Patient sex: F
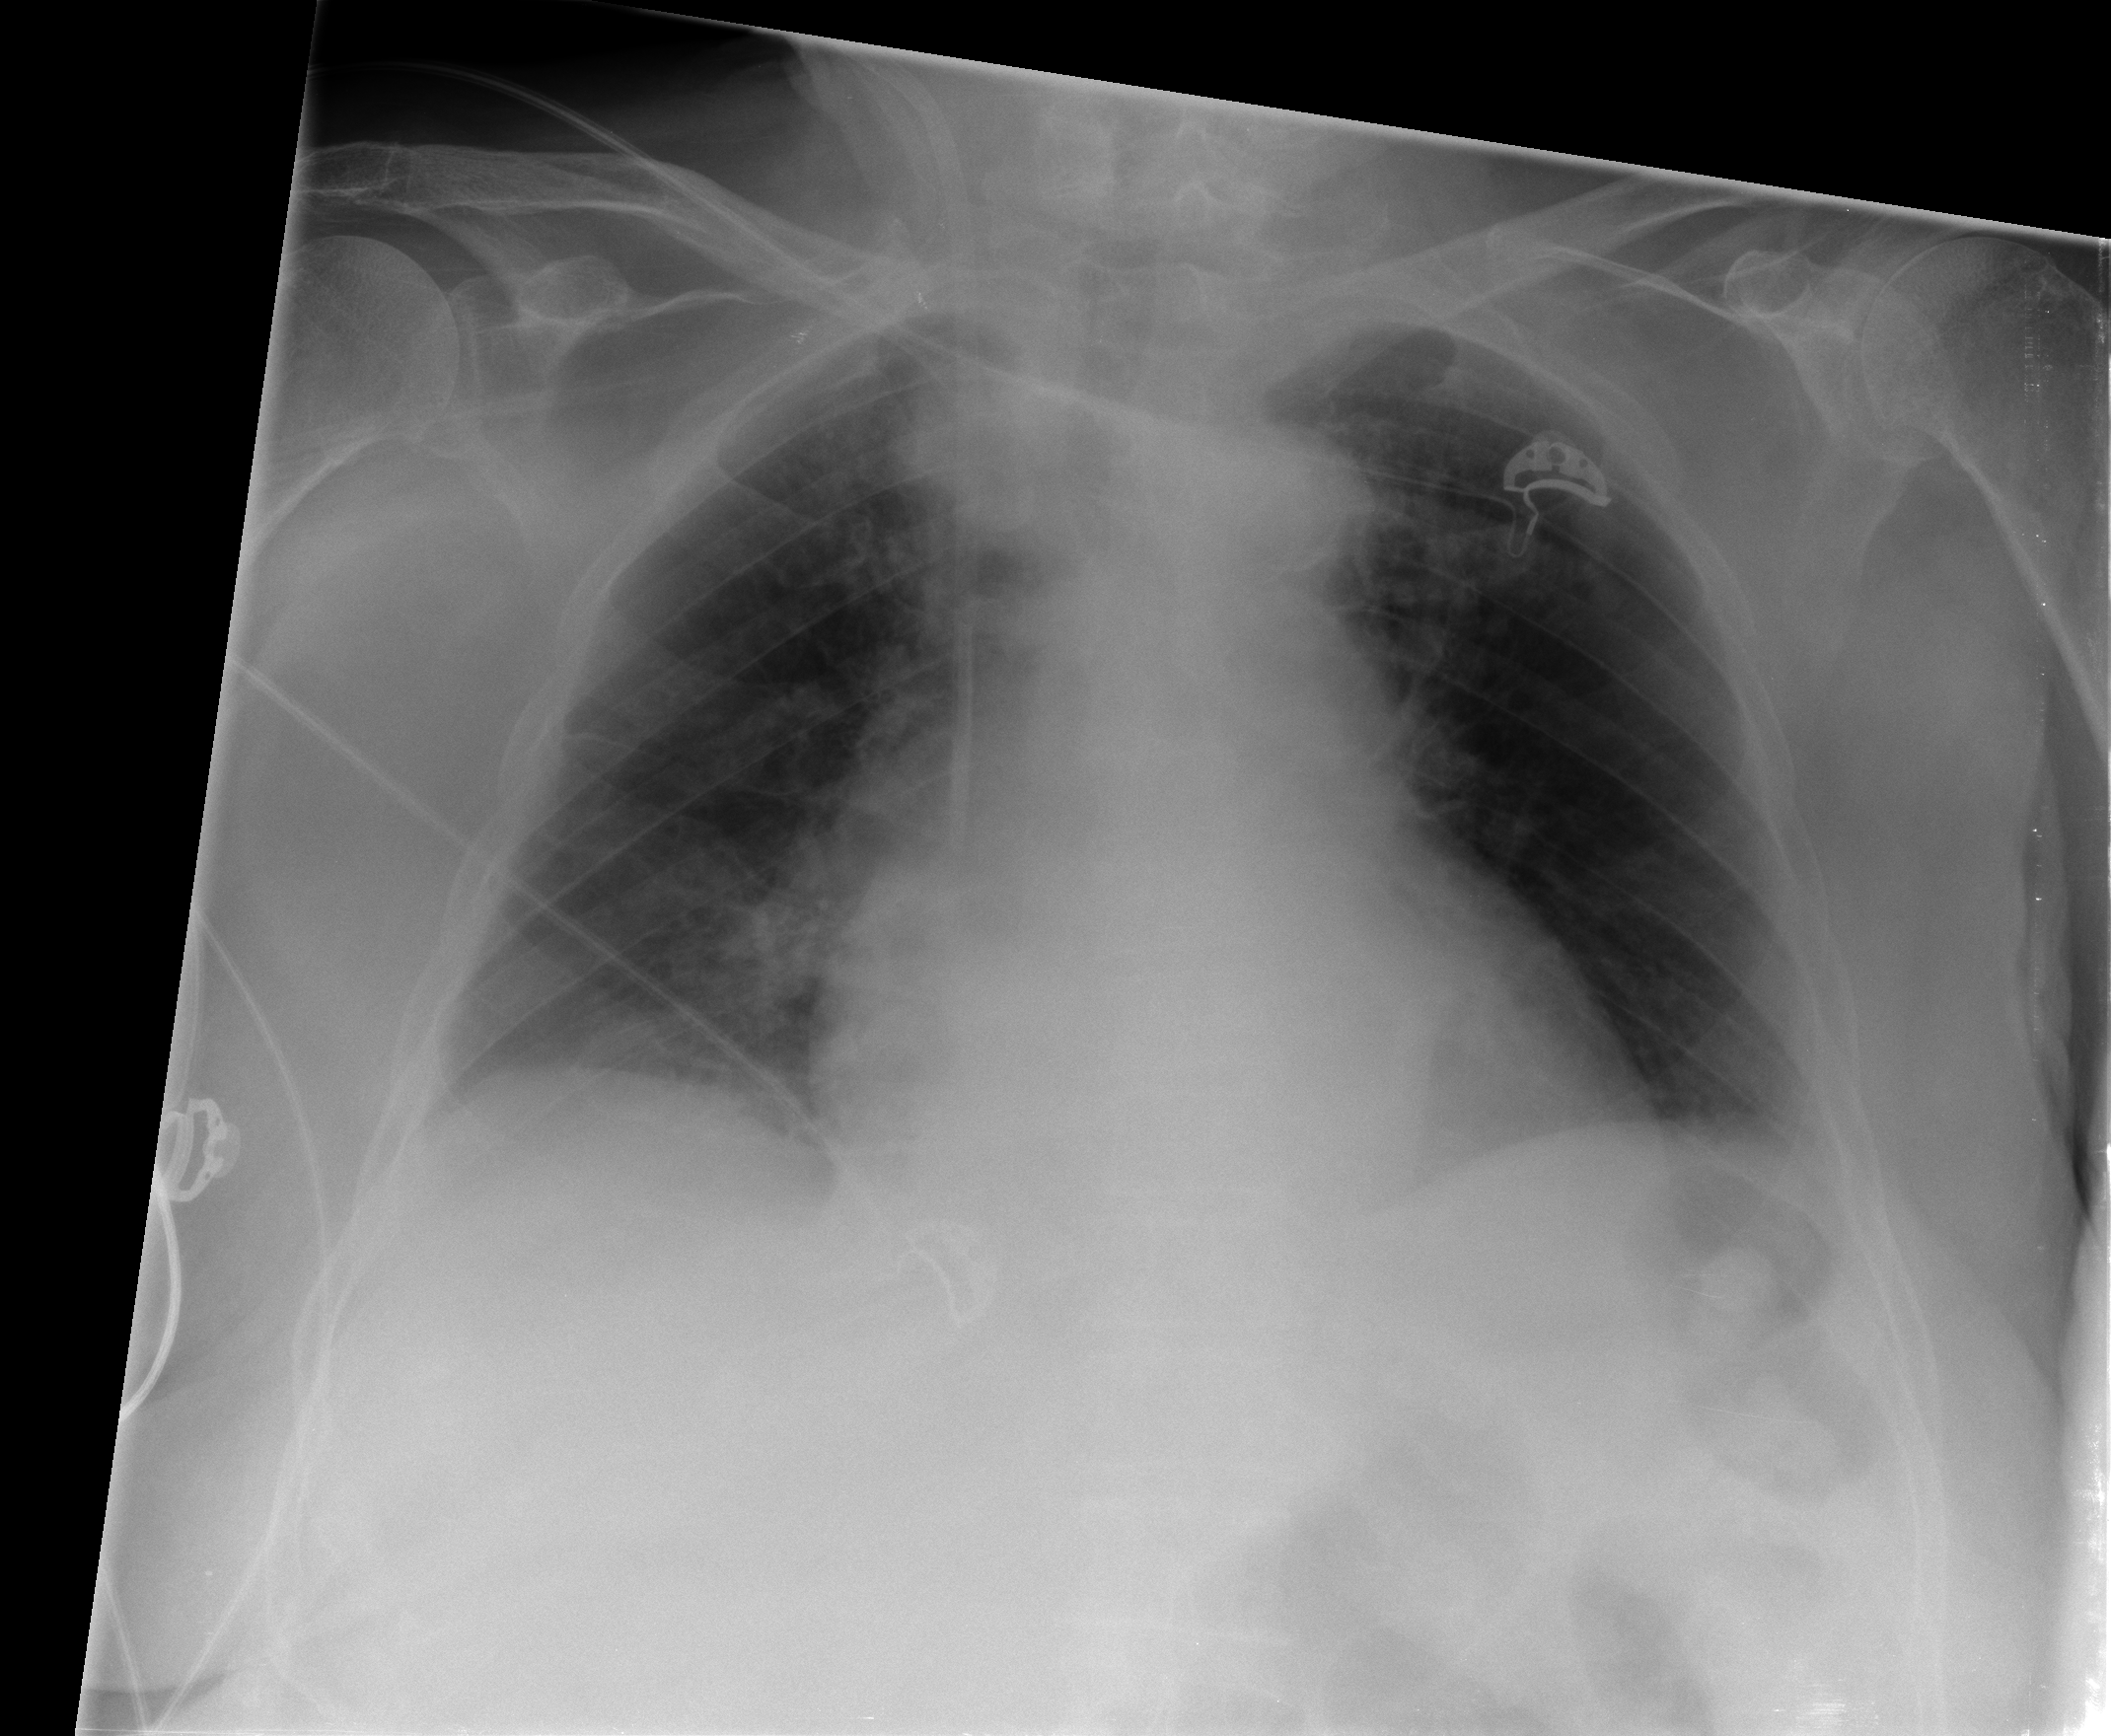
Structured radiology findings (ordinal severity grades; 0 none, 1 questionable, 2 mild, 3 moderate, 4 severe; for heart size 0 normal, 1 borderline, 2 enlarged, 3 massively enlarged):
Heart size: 2
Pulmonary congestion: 2
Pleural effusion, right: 2
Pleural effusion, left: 1
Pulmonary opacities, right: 2
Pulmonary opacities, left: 0
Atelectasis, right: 1
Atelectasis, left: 1